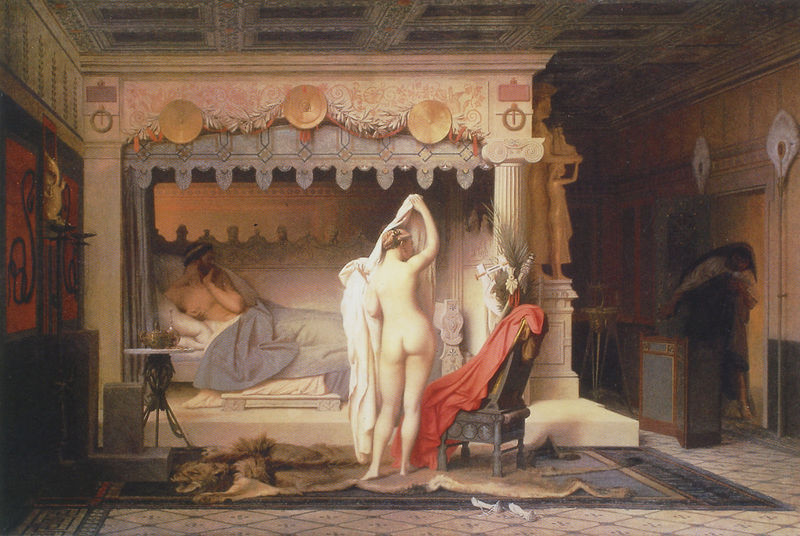
Titel: Der König Kandaules
Künstler: Jean-Léon Gérôme
Institution: Ponce (Porto Rico), Museo de Arte
Schlagwörter: akt, gemälde, mann, nackt, menschen, frau, licht, raum, rücken, stuhl, säule, tisch, weiss, zimmer, rot, tuch, teppich, bart, diener, teller, bild, gewand, sessel, tücher, decke, paar, fell, hintern, rückenansicht, liebe, liegen, schuhe, beobachter, querformat, kissen, könig, bett, schlafzimmer, palmwedel, entkleiden, laken, antike, rom, schlafgemach, venus, baldachin, löwe, fresko, pantoffeln, schabracke, römisch, alkoven, löwenfell, lauscher, freso, prunkbett, po, auskleiden